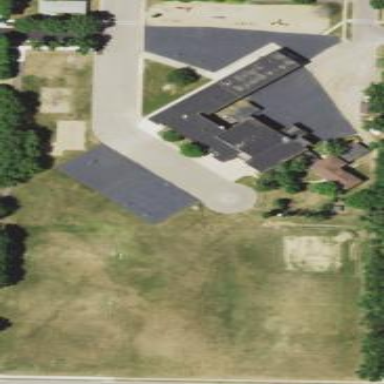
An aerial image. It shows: School.